Interaction volume radius: 5 \u00c5
Interaction volume height: 35 \u00c5
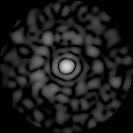
Disorder parameter: 0.824